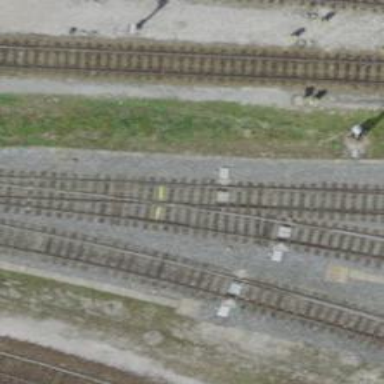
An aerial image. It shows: Railway switch.